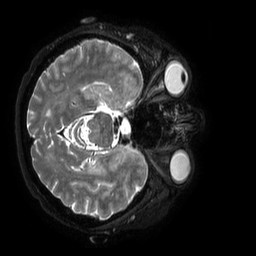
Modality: T2w
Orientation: axial
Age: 58
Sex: female
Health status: ill
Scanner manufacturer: philips
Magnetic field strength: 3 T
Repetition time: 3.5 s
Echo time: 0.3 s